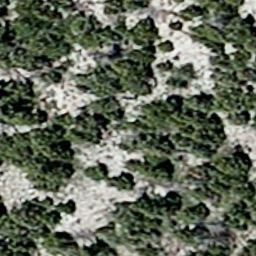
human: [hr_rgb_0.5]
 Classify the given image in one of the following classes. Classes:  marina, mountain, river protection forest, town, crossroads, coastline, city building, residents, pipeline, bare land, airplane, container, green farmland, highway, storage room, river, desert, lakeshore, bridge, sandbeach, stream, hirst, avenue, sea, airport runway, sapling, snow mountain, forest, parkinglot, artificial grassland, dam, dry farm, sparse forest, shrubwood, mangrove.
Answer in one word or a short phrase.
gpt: sparse forest